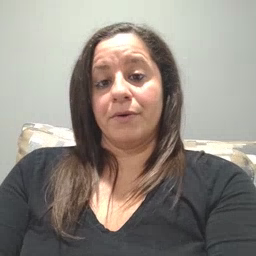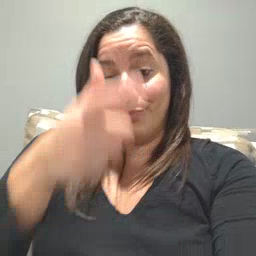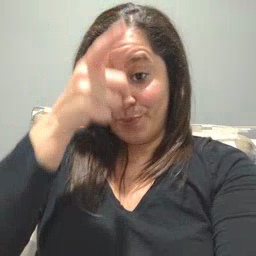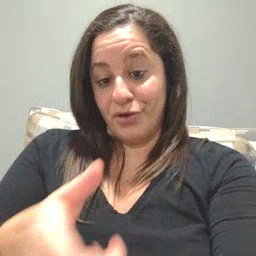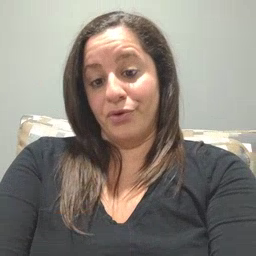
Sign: brother